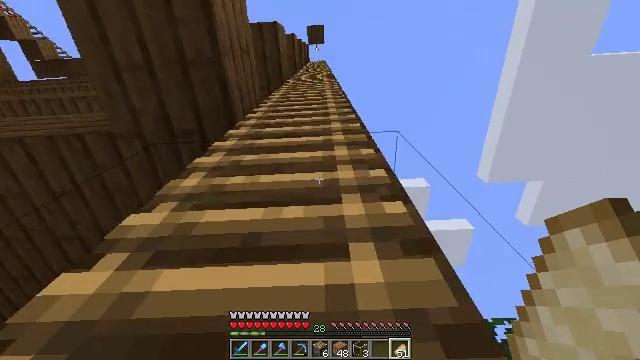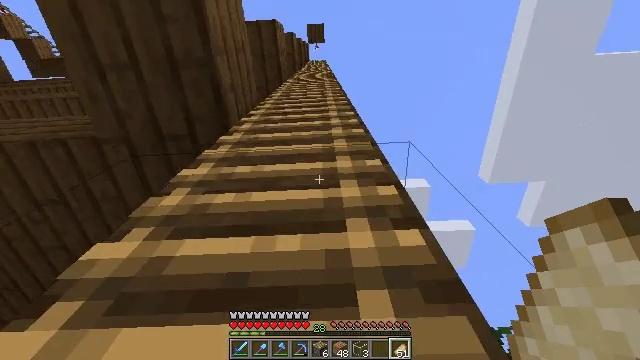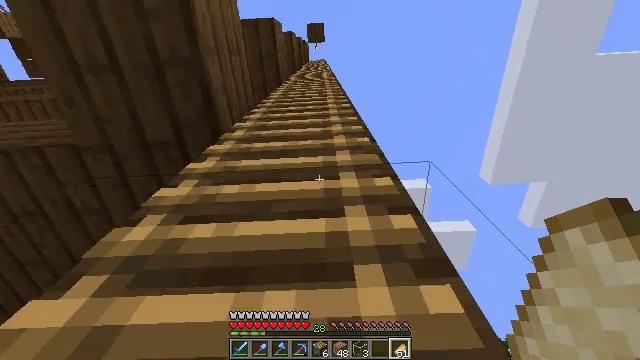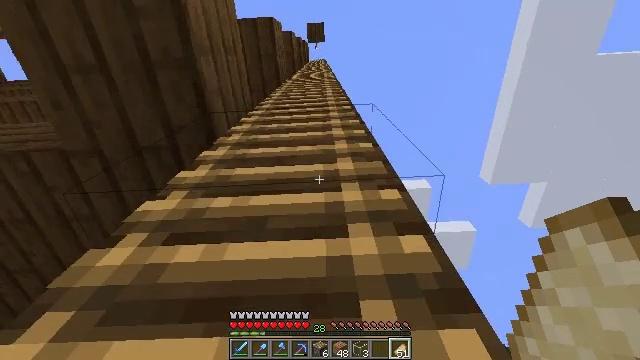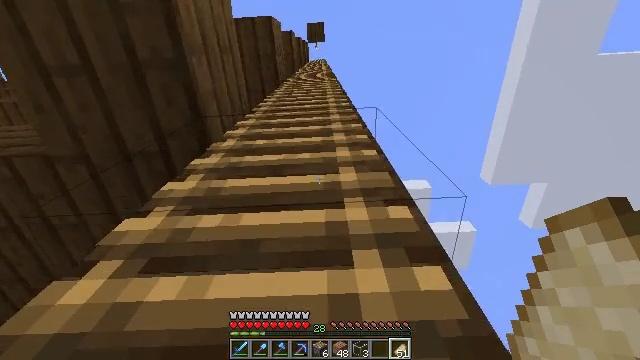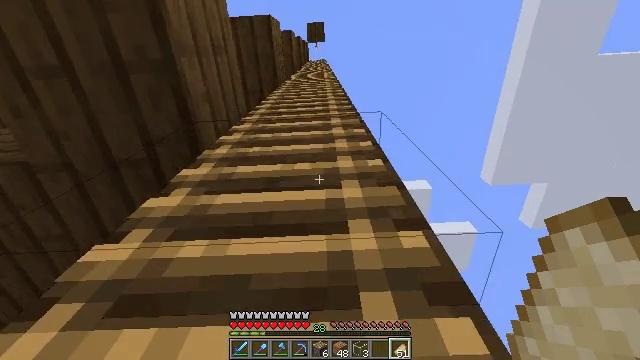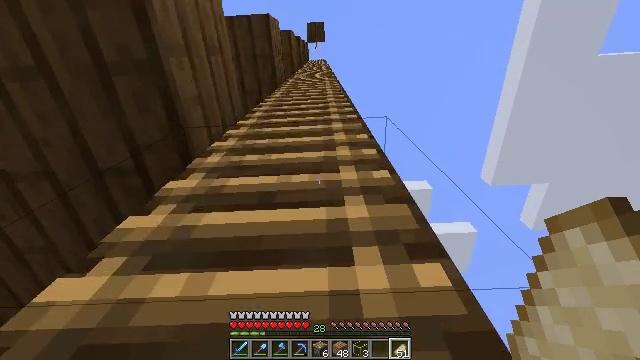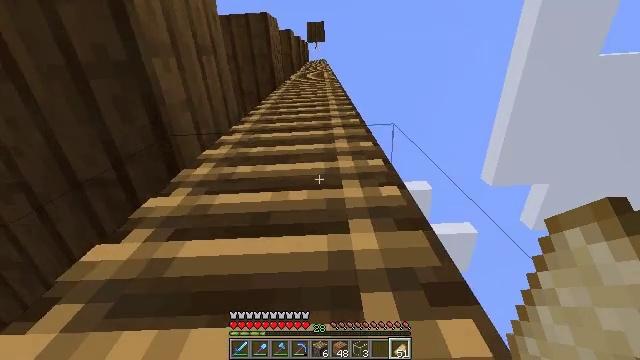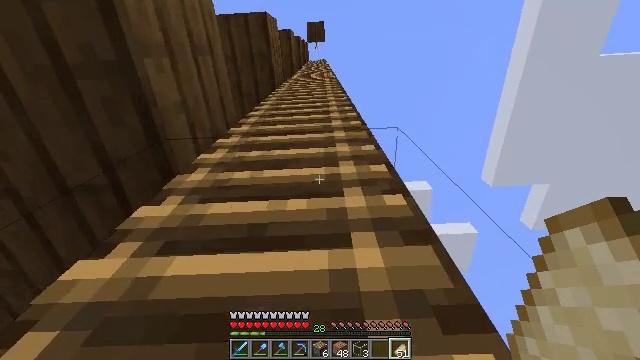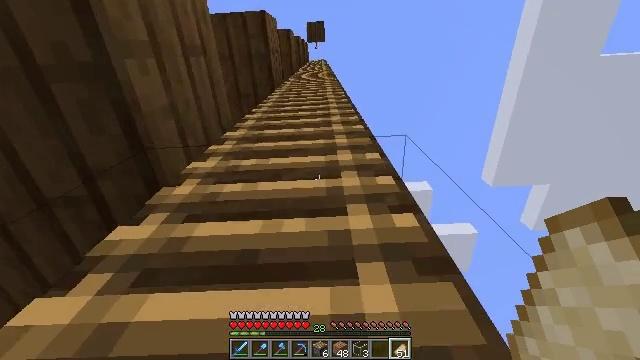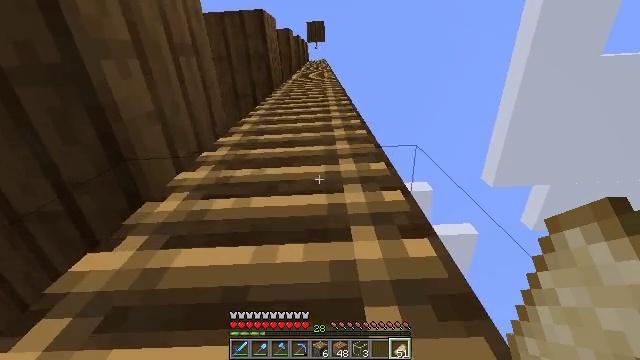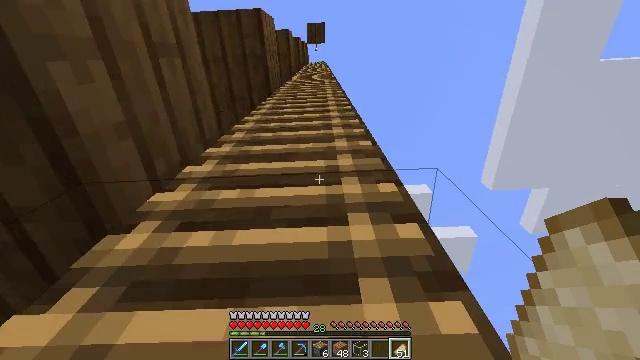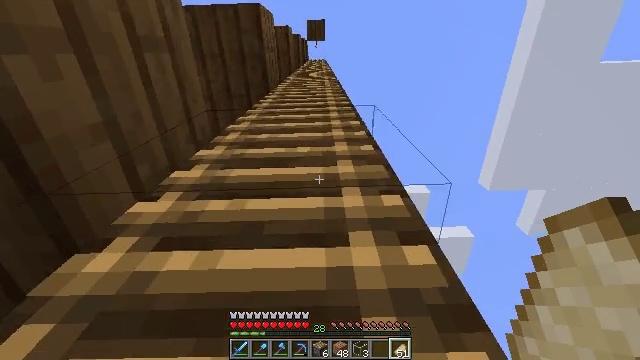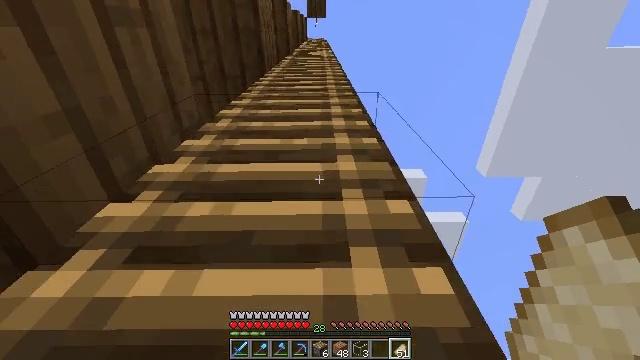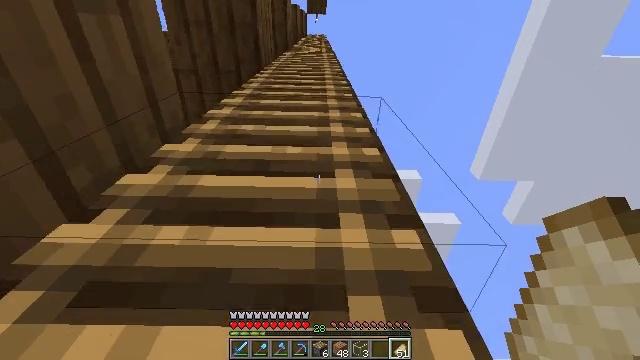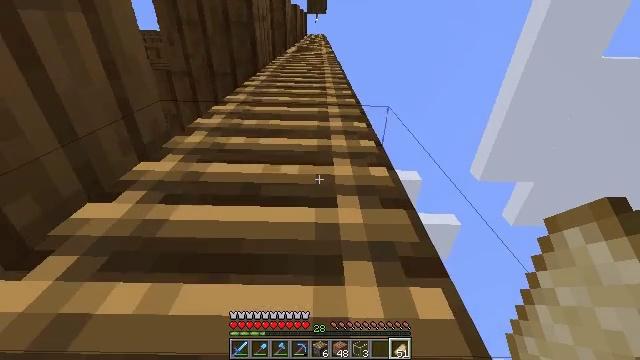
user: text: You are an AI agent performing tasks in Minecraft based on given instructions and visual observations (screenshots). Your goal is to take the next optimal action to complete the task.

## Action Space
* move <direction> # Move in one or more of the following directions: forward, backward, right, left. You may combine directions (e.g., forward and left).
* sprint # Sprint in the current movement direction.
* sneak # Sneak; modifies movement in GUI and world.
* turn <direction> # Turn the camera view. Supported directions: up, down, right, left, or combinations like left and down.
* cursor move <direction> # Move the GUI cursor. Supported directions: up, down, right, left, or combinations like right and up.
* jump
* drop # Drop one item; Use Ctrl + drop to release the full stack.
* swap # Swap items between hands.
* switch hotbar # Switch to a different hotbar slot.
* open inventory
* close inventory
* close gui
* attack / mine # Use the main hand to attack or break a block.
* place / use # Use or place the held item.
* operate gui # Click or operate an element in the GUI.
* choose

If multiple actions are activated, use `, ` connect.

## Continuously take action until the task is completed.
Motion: motion action
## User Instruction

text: Get redstone by crafting with appropriate materials.
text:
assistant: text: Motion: move forward, sprint, jump
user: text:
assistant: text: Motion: move forward, sprint, jump
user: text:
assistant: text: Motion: move forward, jump
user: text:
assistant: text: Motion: move forward, jump
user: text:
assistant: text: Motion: move forward, jump
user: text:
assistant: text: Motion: move forward, sprint, jump
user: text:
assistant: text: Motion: move forward, sprint, jump
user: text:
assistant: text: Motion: move forward, sprint, jump
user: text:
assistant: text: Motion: move forward, jump
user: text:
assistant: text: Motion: move forward, jump
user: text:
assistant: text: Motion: move forward, jump
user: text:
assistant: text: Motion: move forward, sprint, jump
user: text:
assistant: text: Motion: move forward, sprint, turn right and down, jump
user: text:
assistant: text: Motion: move forward, sprint, turn right, jump
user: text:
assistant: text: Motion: move forward, jump
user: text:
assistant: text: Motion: move forward, jump
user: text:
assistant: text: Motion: move forward, jump
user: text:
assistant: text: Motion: move forward, sprint, jump
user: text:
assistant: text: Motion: move forward, sprint, jump
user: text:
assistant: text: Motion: move forward, sprint, jump
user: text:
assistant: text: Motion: move forward, sprint, turn left and up, jump
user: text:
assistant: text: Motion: move forward, turn left and up, jump
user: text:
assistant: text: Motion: move forward, jump
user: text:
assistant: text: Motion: move forward, sprint, jump
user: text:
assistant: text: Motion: move forward, sprint, jump
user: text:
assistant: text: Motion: move forward, sprint, jump
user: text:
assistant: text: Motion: move forward, jump
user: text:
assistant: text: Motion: move forward, jump
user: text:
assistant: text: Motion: move forward, sprint, jump
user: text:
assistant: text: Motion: move forward, sprint, jump